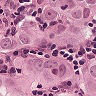
Metastatic tissue present: yes